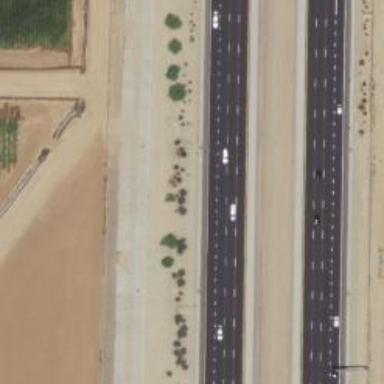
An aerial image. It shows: Motorway junction.